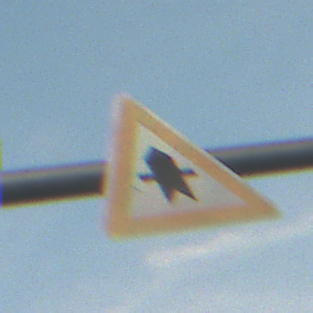
Verkehrszeichen: Vorfahrt
Umgebung: Outdoor, RoadRail
Tageszeit: SunriseSunset
Wetter: PartlyCloudy
Licht: Natural
Jahreszeit: NotSpecified
Kontrast: LowContrast